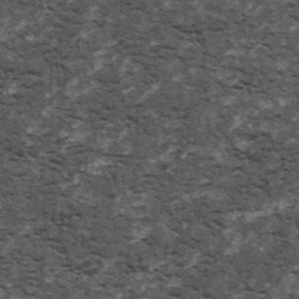
Label: frost